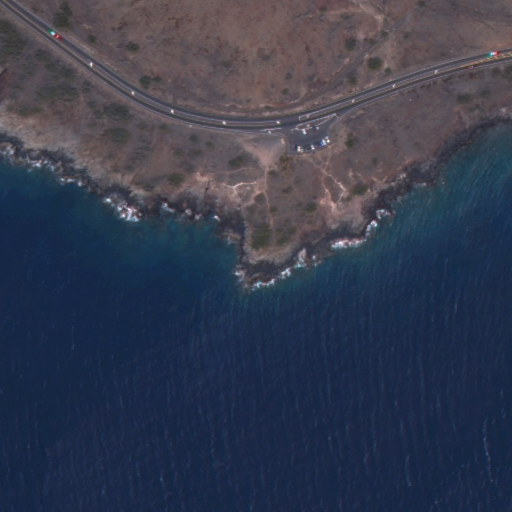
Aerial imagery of cape in Hawaii named Papawai Point containing only unknown